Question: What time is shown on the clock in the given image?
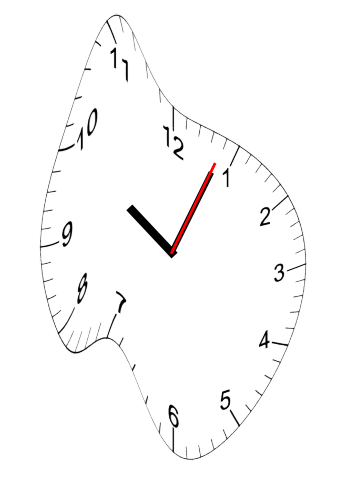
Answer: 10:04:04